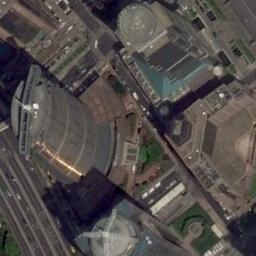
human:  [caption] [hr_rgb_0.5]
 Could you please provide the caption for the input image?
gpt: The commercial area is near the road with many cars .

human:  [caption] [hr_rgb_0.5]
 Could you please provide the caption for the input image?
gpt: In a business district there are several tall buildings of different shapes and several roads with many cars and many trees .

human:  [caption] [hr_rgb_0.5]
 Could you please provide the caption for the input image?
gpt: There is a line of big trucks on the road .

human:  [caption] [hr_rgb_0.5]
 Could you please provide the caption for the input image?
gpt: A commercial area with some high-rise buildings is surrounded by some roads .

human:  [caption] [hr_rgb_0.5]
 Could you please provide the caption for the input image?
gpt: There are two skyscrapers by the roadside on a commercial area .